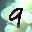
Label: 9